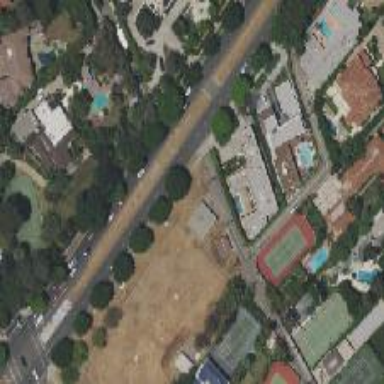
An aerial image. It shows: Secondary road surrounded by residential properties.